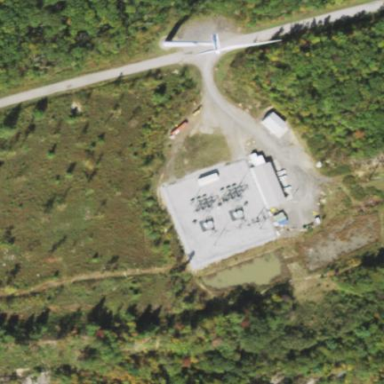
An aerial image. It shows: Power substation surrounded by fence.